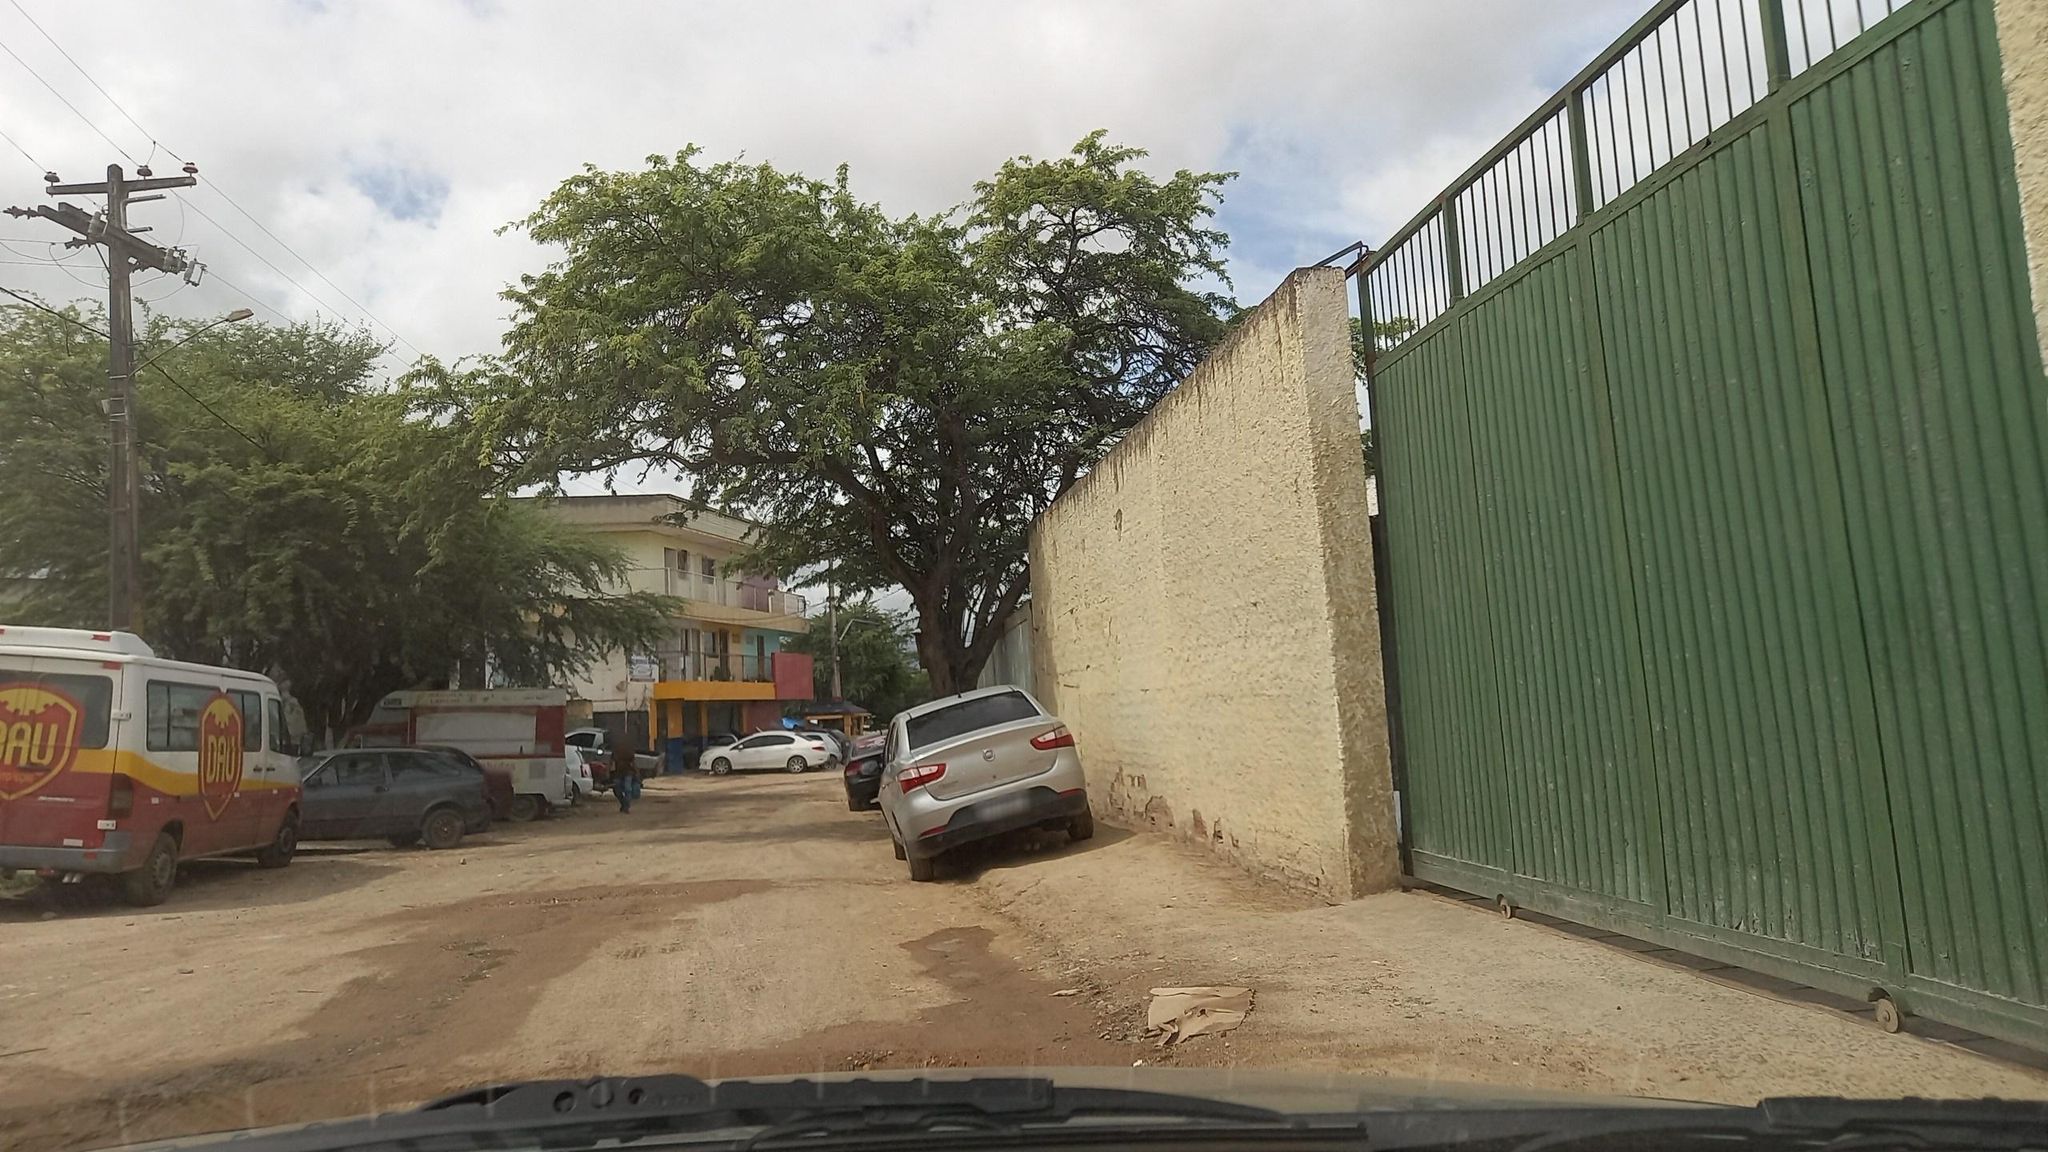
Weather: cloudy
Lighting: day
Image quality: good
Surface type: driving surface
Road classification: unclassified
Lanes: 2
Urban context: urban centre
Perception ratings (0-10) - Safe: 1.44, Lively: 2.87, Beautiful: 1.96, Boring: 2.57, Depressing: 8.34, Wealthy: 0.29